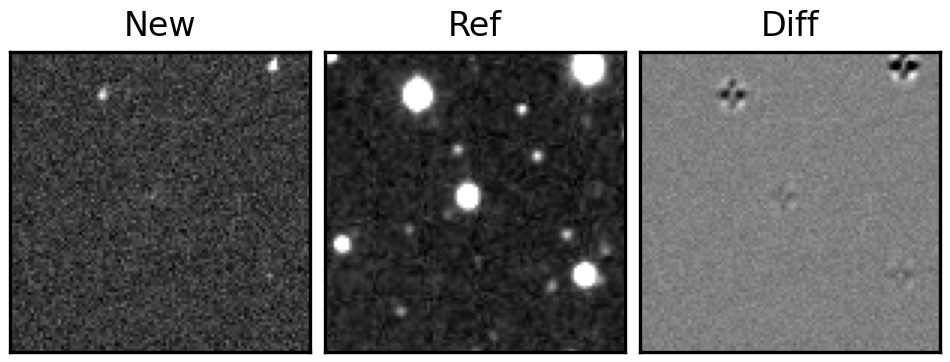
Label: bogus